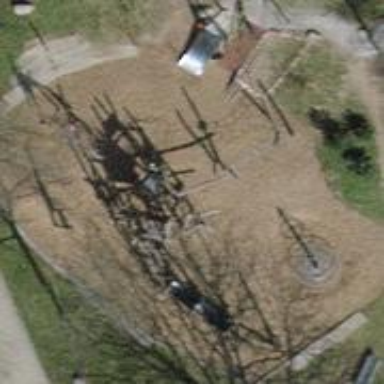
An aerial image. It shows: Playground area for leisure land.